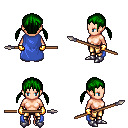
a pixel art fantasy rpg character, female body template, human, light skin, blue cape, gold greaves, green twin-tailed hairstyle, gold gloves, metal boots, spear, four views (front, back, left, right), 2x2 character sprite sheet, small pixel art, hard edges, no anti-aliasing